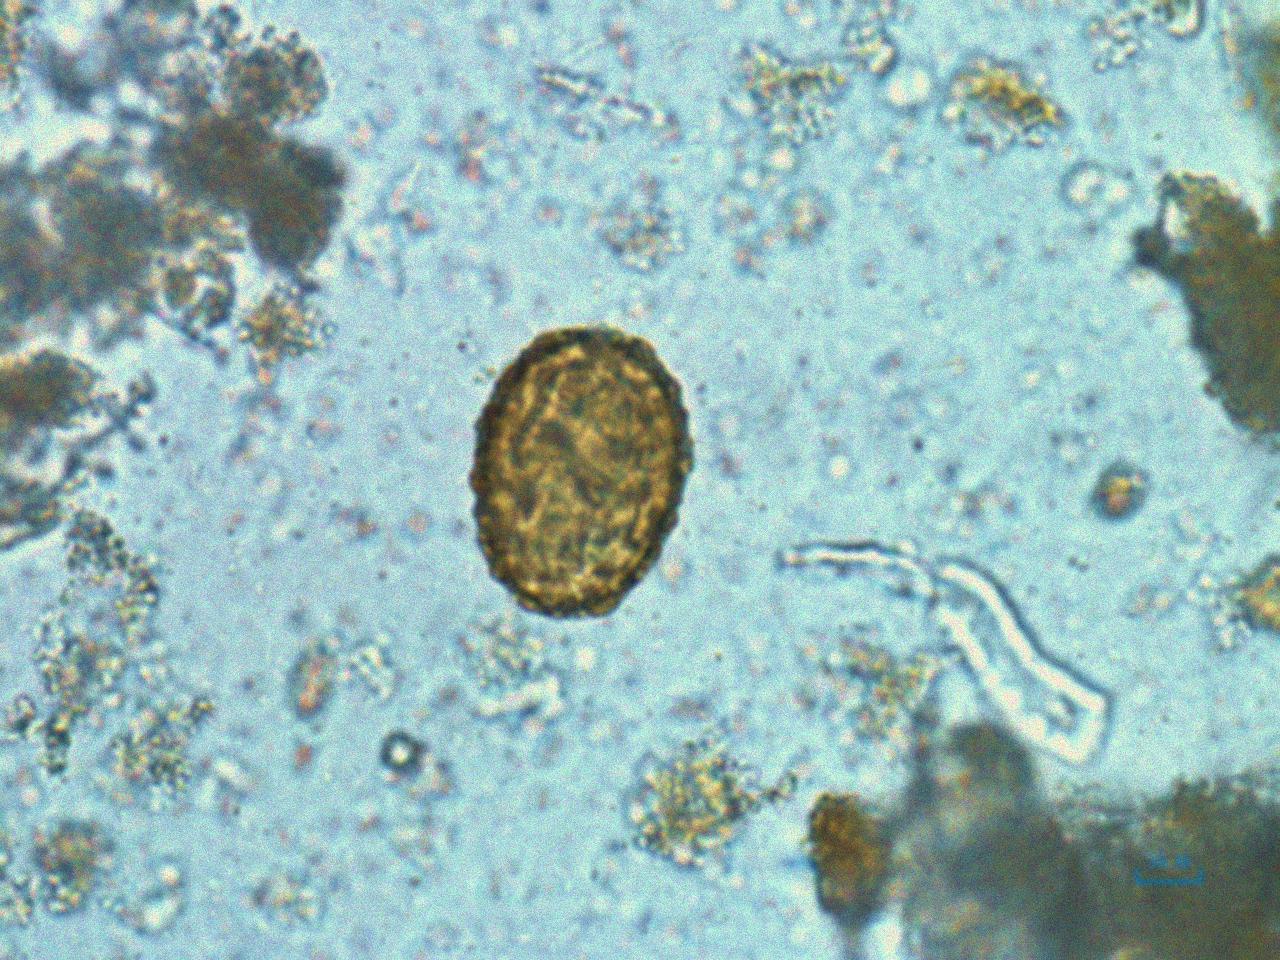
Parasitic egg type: Ascaris lumbricoides